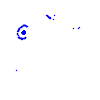
Particle: electron